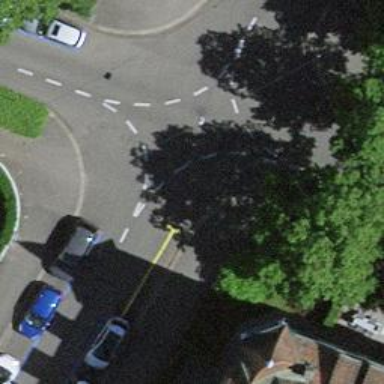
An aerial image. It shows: Residential road with asphalt surface. There is opposite cycleway.